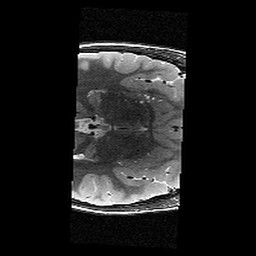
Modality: T2w
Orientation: axial
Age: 11
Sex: female
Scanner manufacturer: siemens
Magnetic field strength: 3 T
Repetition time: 9.23 s
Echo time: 0.067 s